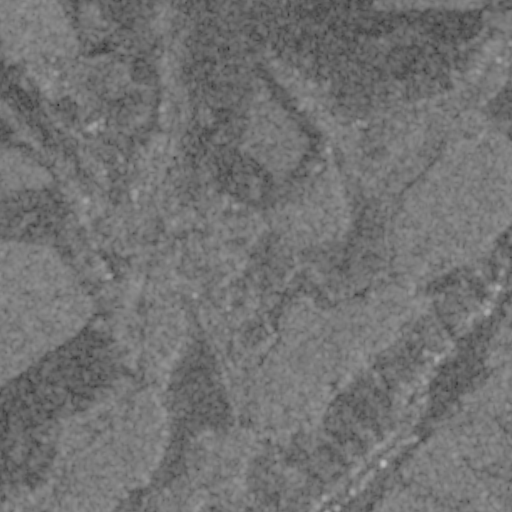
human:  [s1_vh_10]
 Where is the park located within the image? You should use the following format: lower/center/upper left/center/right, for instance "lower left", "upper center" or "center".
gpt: The park is located in the center left of the image.
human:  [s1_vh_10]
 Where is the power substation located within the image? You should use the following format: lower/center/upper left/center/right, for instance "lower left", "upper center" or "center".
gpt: The power substation is located in the upper left of the image.
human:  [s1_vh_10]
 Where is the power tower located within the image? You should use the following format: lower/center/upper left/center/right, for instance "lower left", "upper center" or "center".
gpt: The power tower is located in the upper left of the image.
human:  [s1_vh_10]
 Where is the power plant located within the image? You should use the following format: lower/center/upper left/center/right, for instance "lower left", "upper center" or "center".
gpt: There is no power plant in the image.

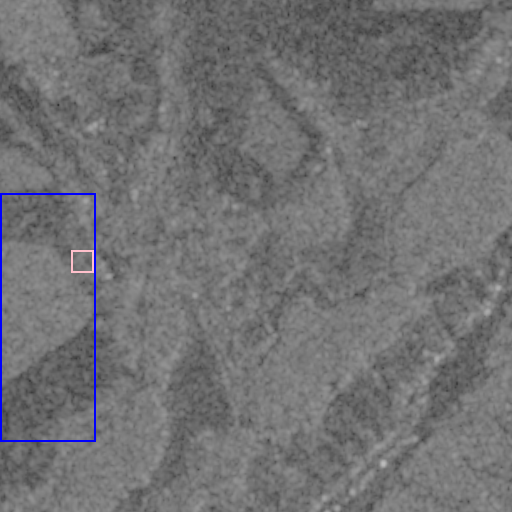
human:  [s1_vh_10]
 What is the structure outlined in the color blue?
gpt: The structure outlined in blue is a crop field.
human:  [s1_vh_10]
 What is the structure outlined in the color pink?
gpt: The structure outlined in pink is a park.
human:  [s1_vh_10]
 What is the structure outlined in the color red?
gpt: There is no red outline.